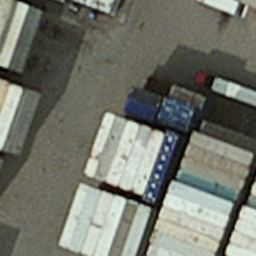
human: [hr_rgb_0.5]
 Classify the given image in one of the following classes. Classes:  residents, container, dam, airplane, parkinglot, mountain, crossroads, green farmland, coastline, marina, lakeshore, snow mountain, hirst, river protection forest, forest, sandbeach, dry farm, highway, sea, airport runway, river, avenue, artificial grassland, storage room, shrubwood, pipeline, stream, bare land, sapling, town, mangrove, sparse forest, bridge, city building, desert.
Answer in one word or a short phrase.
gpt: container